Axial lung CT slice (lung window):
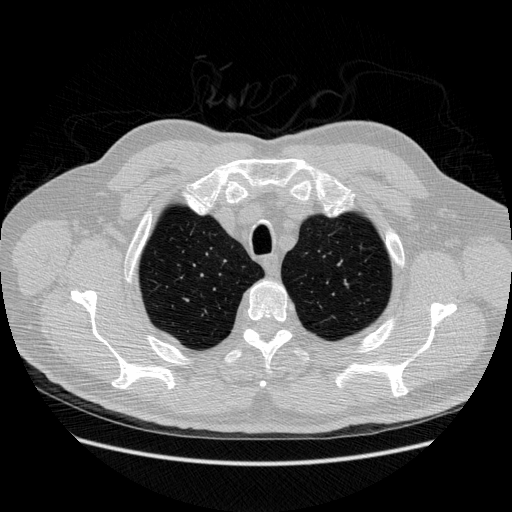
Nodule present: no